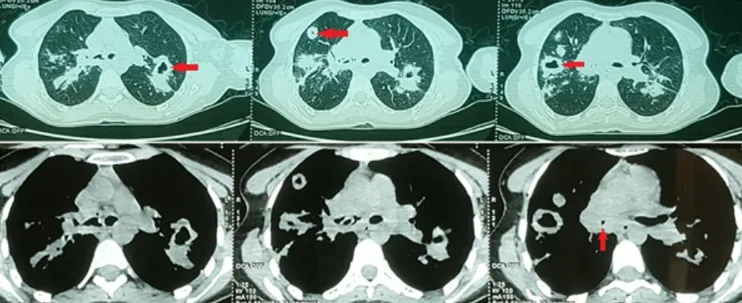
CT scan with multiple bilateral excavated nodules, reduction in the right main bronchus caliber with mediastinal lymphadenopathy.
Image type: radiology (ct)